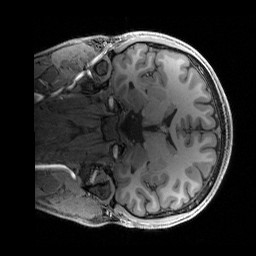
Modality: T1w
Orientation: coronal